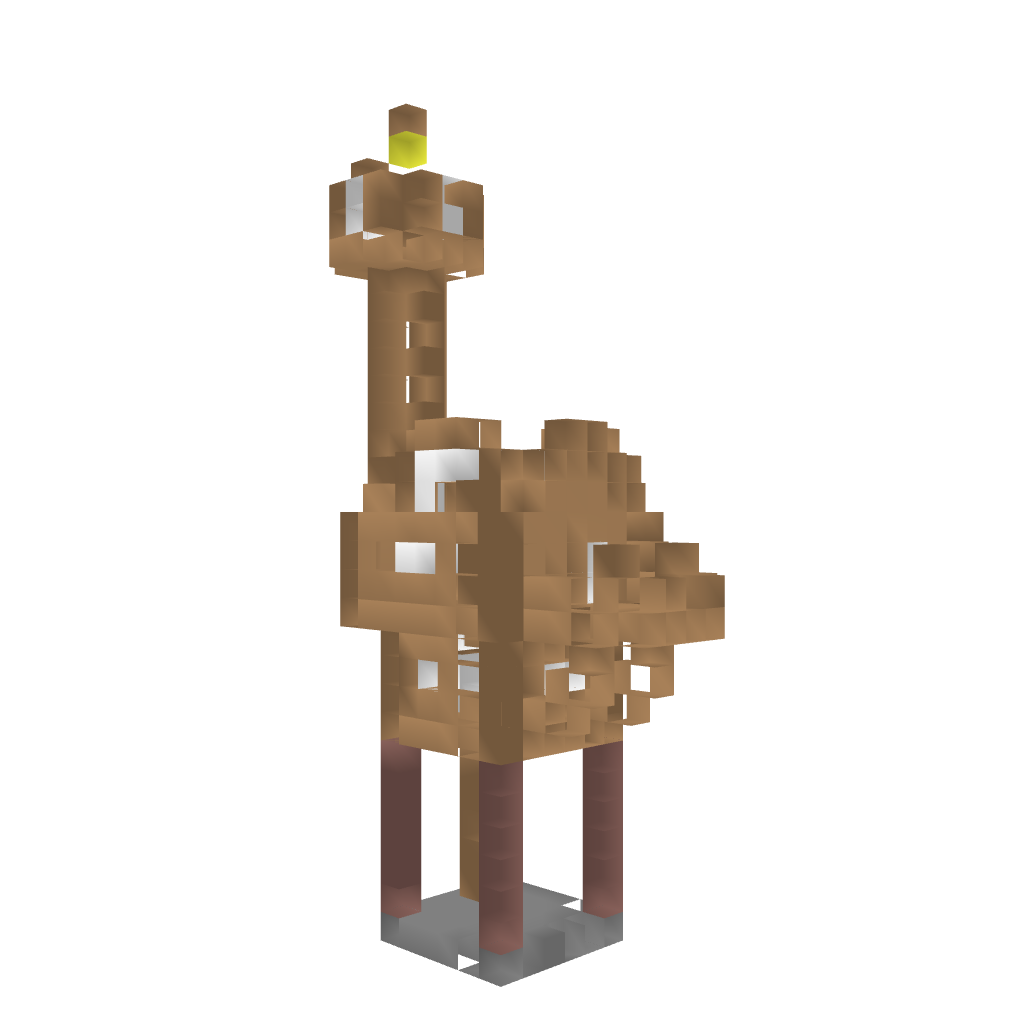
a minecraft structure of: Tall House bad low quality